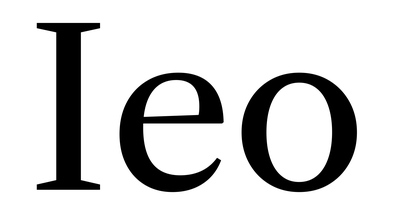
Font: LibreCaslonText_Regular